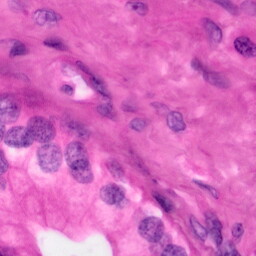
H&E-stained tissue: Pancreatic